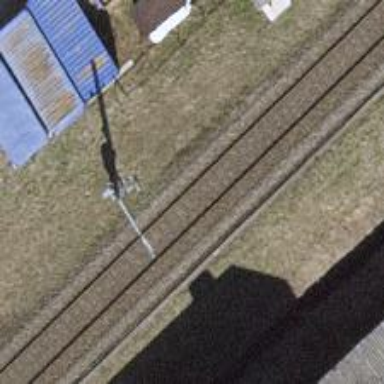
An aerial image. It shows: Catenary mast for power lines.